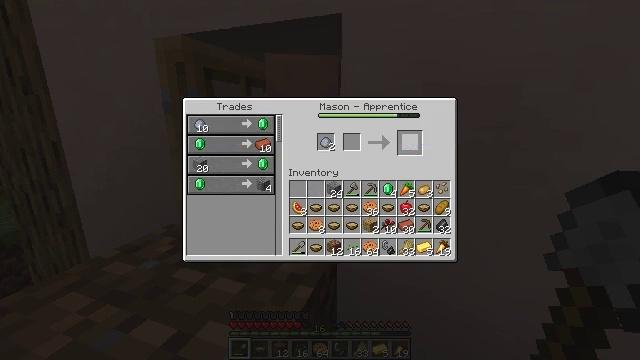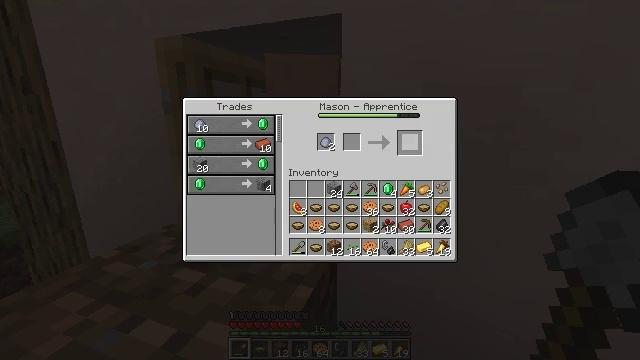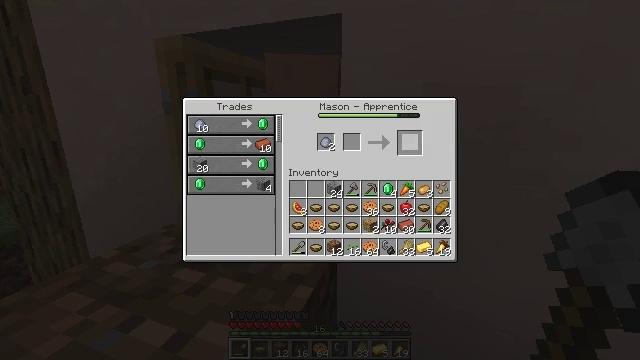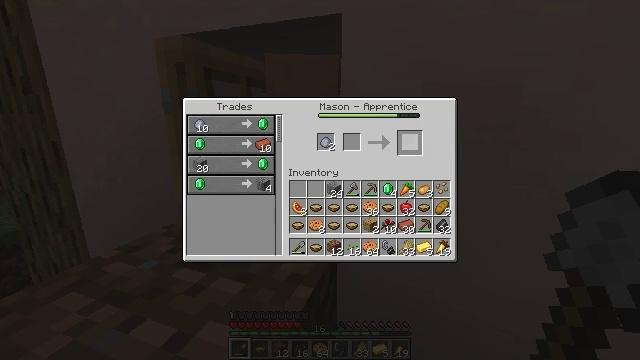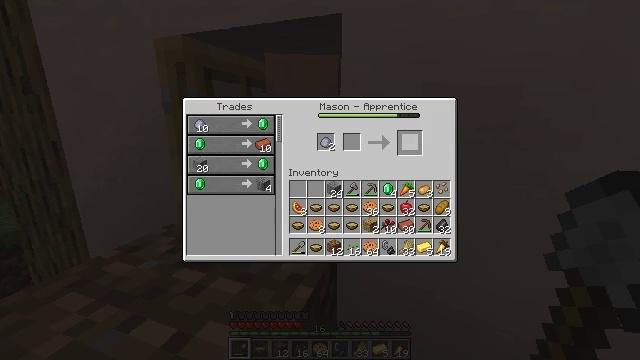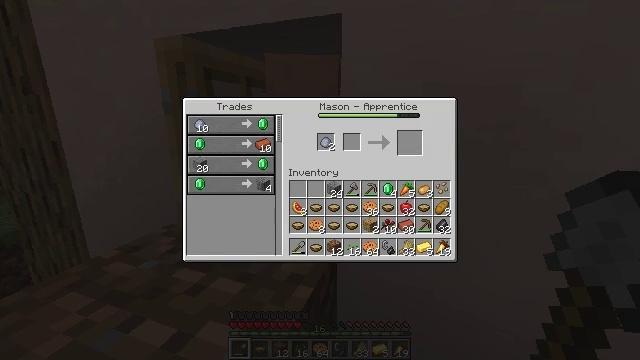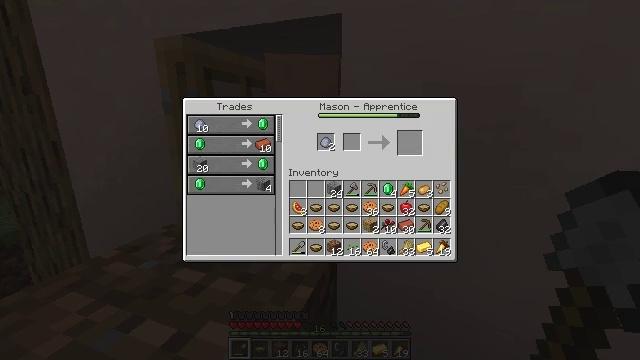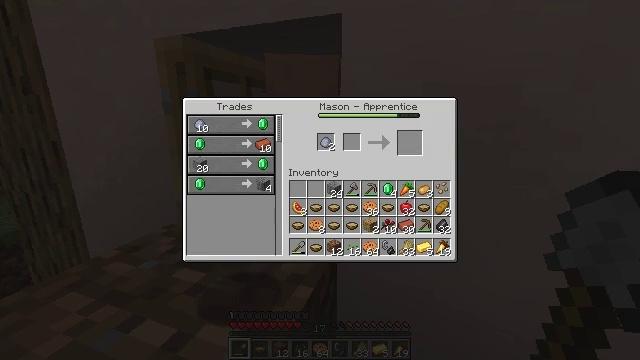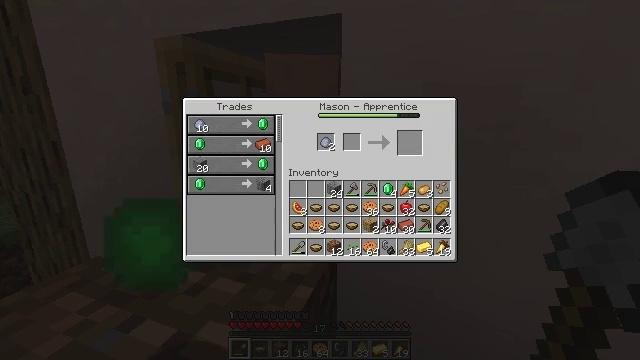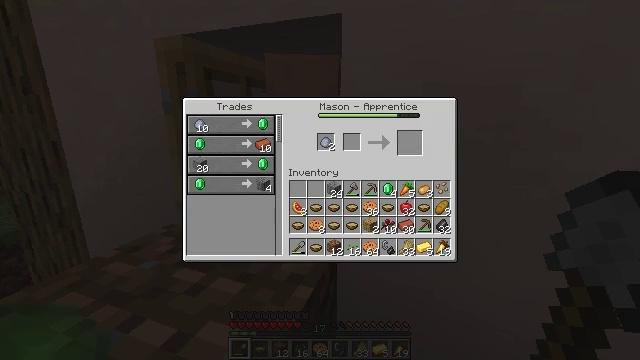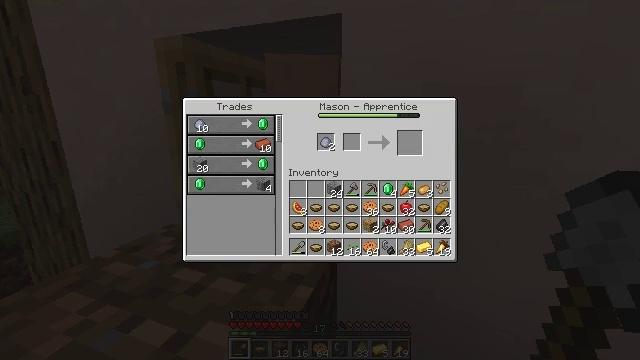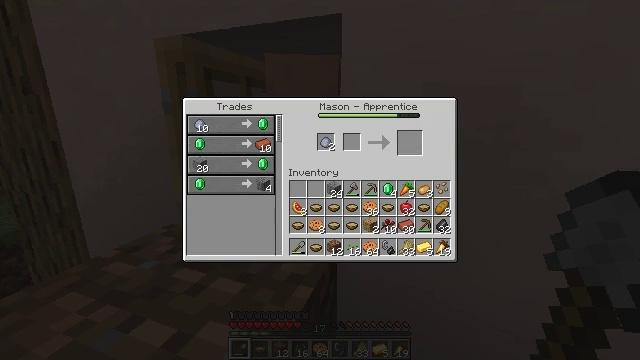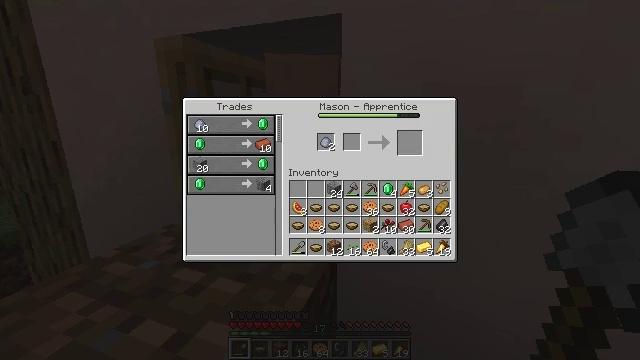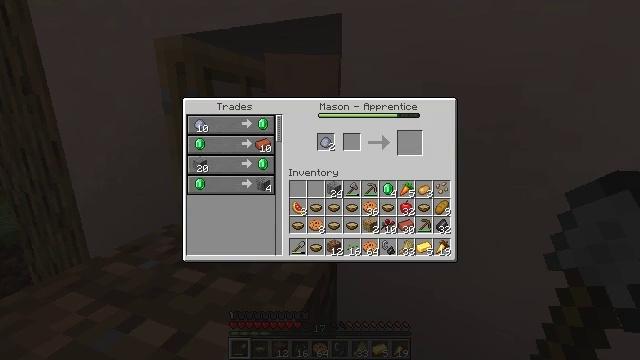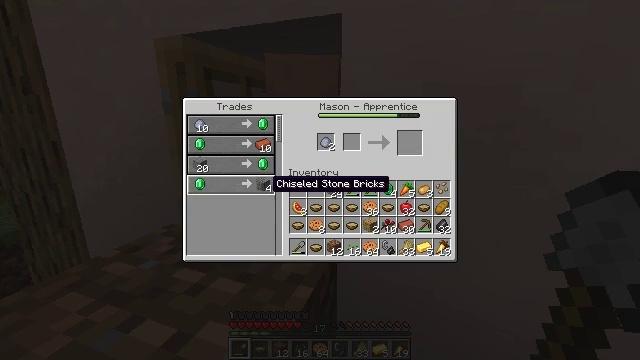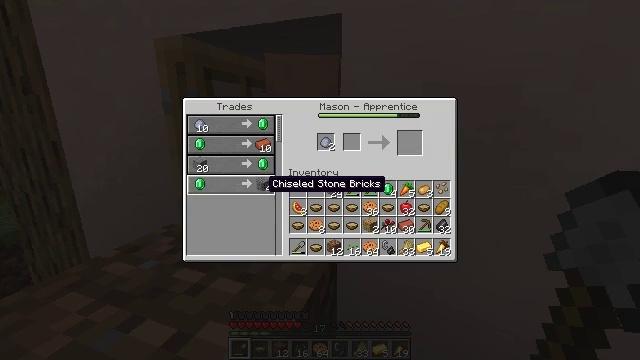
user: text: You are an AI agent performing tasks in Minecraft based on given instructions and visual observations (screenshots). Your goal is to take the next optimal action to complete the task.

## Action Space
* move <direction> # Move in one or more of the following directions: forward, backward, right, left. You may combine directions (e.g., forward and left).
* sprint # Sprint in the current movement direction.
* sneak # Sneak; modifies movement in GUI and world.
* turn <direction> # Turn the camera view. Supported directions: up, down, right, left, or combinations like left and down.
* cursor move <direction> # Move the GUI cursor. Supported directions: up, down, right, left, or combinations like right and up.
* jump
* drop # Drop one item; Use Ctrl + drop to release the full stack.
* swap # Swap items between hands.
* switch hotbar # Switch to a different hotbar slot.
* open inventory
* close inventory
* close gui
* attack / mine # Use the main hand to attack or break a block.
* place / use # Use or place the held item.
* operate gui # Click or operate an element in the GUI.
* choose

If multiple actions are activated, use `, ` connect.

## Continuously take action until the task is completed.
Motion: motion action
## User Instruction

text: Use stone bricks to craft chiseled stone bricks.
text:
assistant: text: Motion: sneak, open gui
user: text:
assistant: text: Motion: sneak
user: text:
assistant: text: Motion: sneak
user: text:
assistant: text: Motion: sneak
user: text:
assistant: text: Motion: sneak, cursor move left and down
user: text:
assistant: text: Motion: sneak, cursor move left and down
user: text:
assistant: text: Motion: sneak, cursor move left
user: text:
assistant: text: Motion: no_op
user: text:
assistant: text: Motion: no_op
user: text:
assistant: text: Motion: no_op
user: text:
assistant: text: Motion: cursor move down
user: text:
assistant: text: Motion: no_op
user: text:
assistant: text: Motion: no_op
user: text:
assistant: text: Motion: cursor move left
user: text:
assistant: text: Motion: no_op
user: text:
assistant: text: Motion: no_op
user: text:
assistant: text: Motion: no_op
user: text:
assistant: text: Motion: no_op
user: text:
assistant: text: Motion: operate gui
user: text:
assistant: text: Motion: operate gui
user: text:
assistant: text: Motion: cursor move right
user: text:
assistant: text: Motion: cursor move right and up
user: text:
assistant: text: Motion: cursor move right and up
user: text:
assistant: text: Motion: no_op
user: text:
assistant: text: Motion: no_op
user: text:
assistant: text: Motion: no_op
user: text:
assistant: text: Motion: no_op
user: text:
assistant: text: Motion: cursor move right
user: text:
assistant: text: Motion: no_op
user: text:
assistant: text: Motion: no_op